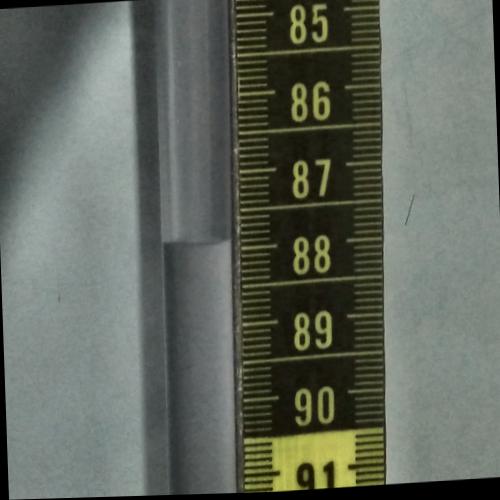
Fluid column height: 87.9 cm